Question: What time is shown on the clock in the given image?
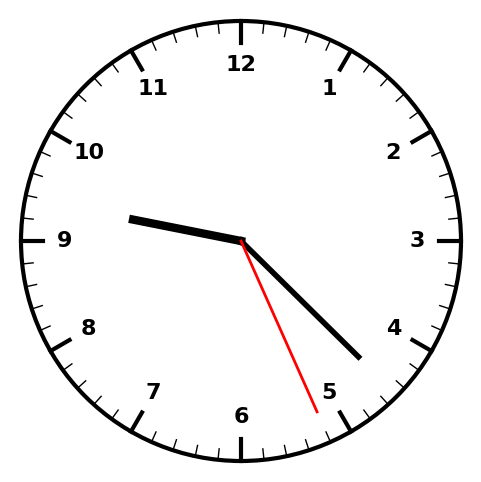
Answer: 09:22:26